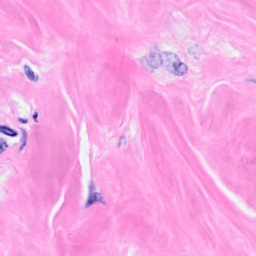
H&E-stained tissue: Breast